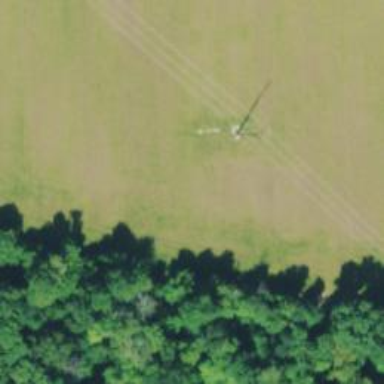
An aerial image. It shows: Power tower.